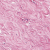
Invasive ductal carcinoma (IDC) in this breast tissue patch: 0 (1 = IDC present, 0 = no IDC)